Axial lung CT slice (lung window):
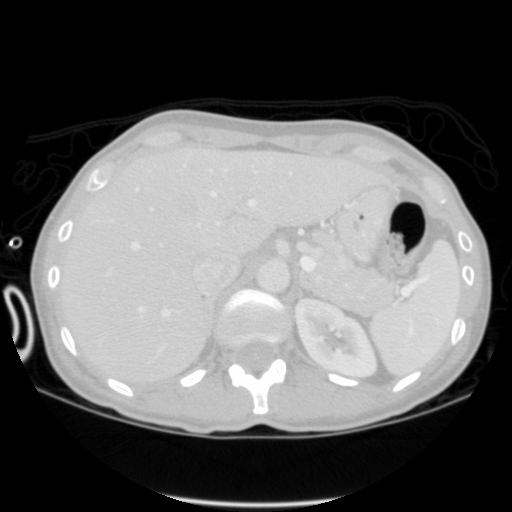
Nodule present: no